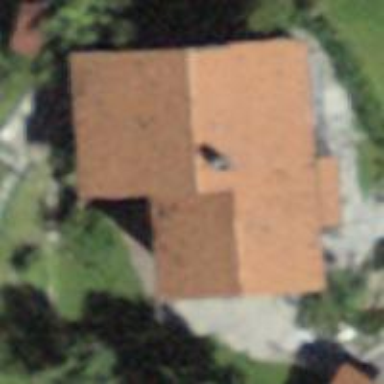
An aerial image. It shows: Building with tiled roof.